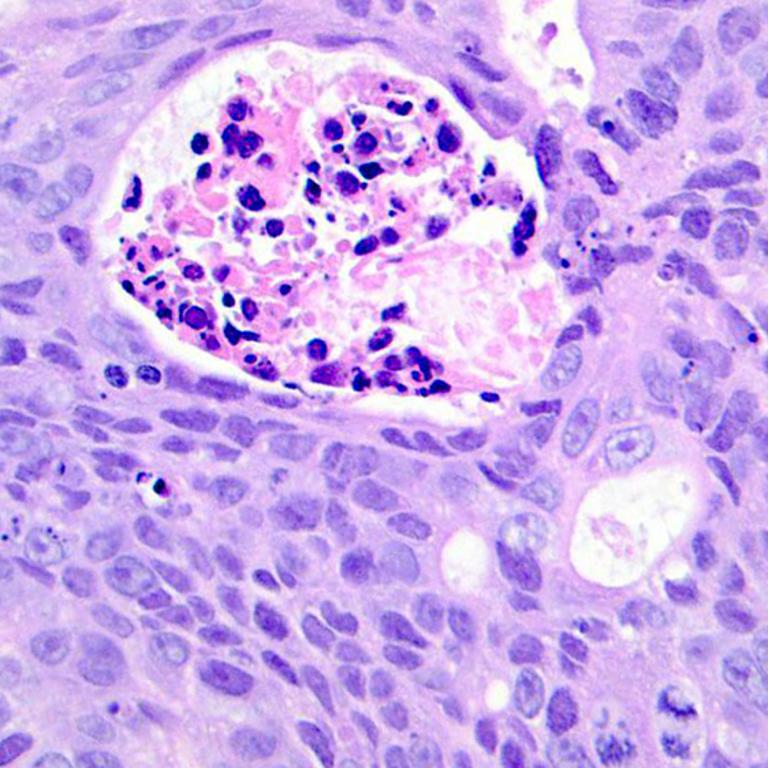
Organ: colon
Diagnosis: adenocarcinomas